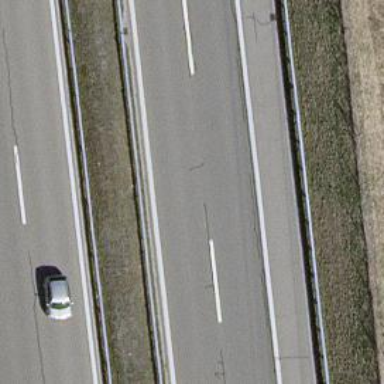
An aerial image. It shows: Asphalt motorway.